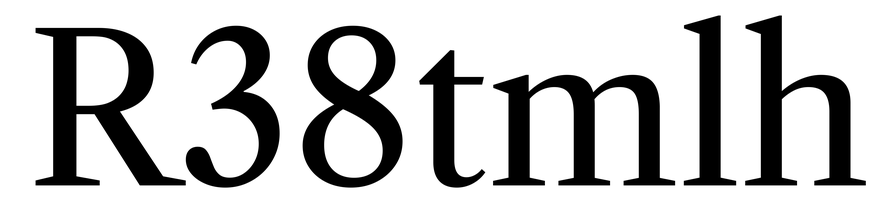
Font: LibreCaslonText_Regular